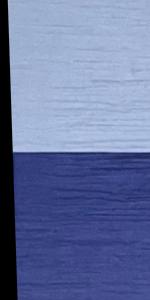
Label: Empty